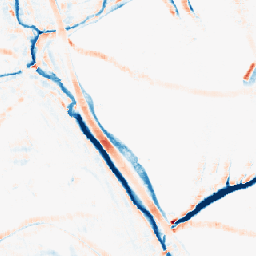
Category: morphological
Decomposition family: morphological_rect
Decomposition parameters: operation: average
width: 10
height: 10
Upsampling method: nearest
Upsampling parameters: scale: 8
Upsampling scale: 8